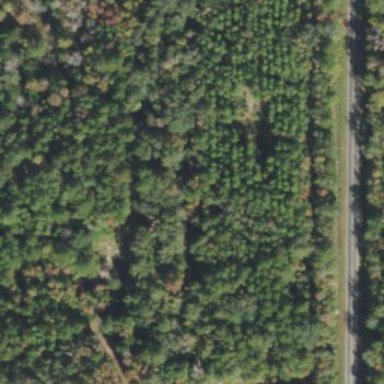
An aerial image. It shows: Forest area dominated by needle-leaved trees.